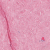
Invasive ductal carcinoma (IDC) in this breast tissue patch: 0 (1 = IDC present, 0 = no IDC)